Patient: sex F, age 46
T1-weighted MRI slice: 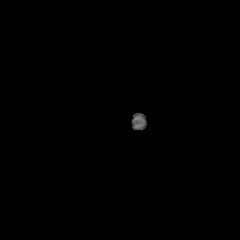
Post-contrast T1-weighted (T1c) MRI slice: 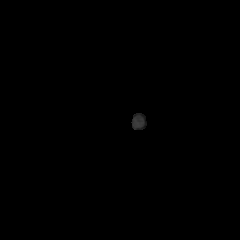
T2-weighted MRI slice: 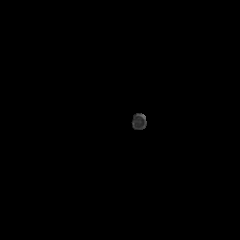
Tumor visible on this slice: no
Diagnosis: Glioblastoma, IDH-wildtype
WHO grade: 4